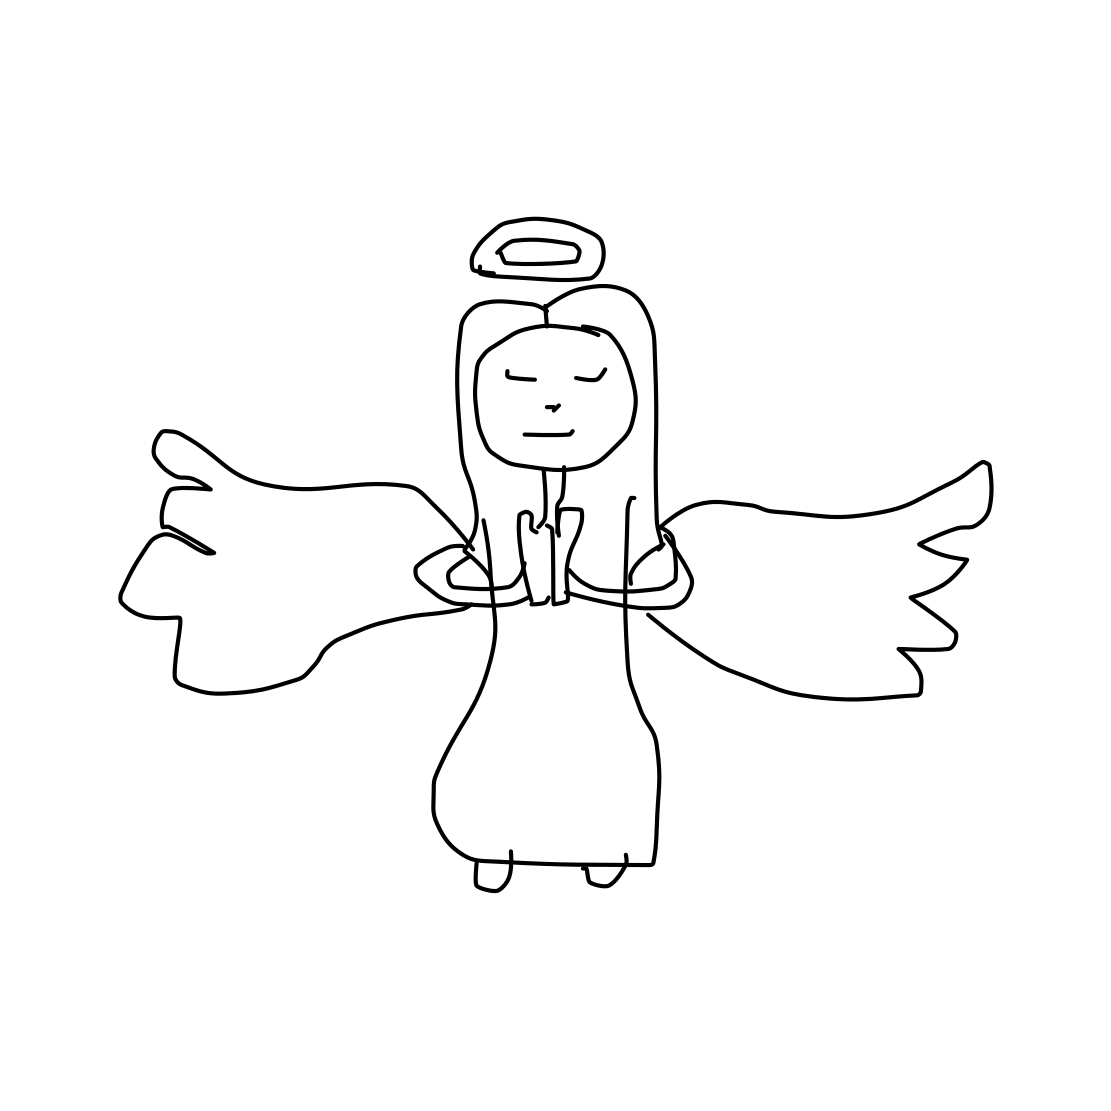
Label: angel